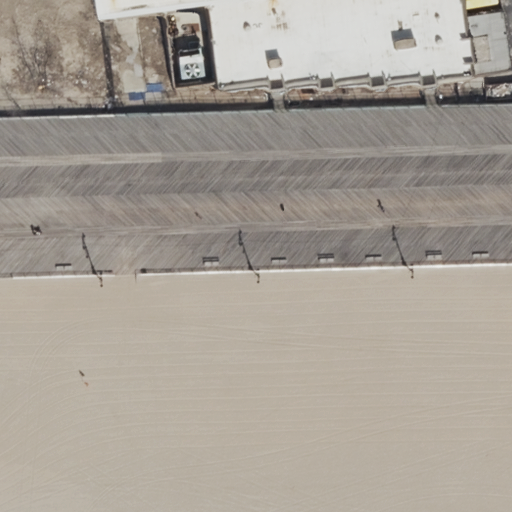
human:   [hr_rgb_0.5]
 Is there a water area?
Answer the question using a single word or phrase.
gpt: no

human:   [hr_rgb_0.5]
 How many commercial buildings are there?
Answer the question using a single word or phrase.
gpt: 0

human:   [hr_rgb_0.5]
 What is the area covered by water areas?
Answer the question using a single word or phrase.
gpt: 0m2

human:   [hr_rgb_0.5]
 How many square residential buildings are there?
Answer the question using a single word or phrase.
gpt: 0

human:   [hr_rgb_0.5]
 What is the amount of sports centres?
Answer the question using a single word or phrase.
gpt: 1

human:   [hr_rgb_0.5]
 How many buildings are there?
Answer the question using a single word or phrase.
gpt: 1

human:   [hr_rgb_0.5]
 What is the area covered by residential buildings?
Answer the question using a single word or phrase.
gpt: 439m2

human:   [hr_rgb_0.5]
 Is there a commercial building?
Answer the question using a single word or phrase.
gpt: no

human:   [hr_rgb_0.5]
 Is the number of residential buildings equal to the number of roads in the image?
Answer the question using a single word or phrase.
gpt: yes

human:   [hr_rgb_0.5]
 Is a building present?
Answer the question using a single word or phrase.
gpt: yes

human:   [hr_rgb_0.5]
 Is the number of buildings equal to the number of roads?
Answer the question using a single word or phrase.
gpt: yes

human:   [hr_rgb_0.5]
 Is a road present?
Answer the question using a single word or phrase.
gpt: yes

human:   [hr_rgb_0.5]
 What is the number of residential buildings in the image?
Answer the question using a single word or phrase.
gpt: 1

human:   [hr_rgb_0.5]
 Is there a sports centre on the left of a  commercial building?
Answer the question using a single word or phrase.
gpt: no

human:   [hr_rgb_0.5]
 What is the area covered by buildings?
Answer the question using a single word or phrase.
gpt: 439m2

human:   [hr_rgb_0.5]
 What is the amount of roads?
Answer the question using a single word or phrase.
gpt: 1

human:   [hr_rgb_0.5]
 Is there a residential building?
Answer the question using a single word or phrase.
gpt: yes

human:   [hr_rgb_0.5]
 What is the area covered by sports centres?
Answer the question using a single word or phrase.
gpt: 439m2

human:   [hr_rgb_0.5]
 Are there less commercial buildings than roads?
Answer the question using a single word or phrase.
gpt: yes

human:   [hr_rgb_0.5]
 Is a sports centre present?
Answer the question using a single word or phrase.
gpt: yes

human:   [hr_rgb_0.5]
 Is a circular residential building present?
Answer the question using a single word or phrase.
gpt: no

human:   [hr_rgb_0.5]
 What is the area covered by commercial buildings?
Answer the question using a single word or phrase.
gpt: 0m2

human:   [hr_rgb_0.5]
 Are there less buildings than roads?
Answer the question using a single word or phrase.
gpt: no

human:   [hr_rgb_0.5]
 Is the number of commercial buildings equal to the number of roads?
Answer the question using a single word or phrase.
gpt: no

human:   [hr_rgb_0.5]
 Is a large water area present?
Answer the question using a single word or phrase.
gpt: no

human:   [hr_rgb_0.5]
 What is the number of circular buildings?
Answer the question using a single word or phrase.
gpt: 0

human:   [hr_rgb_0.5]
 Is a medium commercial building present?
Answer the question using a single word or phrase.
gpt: no

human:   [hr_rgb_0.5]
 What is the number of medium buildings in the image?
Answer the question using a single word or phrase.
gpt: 1

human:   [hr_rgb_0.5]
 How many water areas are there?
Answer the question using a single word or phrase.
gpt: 0

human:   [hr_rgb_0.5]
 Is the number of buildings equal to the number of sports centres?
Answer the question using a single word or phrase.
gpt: yes

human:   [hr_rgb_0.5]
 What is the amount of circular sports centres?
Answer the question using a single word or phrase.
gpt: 0

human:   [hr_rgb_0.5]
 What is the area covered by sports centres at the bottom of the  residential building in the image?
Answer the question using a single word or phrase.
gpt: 0m2

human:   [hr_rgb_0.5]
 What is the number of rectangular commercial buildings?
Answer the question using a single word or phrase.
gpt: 0

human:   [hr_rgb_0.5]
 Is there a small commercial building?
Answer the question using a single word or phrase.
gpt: no

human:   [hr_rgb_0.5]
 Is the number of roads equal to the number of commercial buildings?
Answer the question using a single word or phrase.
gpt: no

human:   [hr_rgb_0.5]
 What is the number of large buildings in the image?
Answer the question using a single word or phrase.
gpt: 0

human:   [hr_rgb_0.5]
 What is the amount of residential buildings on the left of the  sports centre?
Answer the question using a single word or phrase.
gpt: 0

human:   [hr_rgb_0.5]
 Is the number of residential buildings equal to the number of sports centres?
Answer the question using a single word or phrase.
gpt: yes

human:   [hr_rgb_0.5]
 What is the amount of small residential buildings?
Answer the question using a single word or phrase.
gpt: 0

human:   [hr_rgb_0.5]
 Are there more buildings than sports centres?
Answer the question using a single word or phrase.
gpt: no

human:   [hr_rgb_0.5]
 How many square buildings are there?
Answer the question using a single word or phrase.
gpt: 0

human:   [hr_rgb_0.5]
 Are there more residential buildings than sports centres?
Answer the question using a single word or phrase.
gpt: no

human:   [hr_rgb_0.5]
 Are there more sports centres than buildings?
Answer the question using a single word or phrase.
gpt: no

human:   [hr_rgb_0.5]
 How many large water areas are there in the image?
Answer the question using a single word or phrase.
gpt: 0

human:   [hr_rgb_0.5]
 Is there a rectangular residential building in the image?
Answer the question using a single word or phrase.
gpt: yes

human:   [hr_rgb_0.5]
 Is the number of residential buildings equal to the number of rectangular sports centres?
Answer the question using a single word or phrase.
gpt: yes

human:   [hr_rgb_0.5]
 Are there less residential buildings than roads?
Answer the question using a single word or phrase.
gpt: no

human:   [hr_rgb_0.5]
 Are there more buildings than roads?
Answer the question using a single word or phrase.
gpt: no

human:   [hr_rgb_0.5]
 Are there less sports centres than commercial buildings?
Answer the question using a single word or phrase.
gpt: no

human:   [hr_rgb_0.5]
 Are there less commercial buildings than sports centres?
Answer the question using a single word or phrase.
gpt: yes

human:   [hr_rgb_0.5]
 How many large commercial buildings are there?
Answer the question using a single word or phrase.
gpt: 0

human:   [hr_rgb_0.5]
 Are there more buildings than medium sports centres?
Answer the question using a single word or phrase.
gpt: no

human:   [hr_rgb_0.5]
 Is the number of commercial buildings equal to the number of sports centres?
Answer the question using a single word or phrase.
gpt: no

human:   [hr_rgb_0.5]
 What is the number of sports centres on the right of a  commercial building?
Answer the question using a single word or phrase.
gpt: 0

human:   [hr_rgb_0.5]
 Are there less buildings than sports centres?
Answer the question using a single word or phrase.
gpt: no

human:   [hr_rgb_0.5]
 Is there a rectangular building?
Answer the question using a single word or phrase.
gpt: yes

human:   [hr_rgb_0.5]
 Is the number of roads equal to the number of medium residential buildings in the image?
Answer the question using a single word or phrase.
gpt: yes

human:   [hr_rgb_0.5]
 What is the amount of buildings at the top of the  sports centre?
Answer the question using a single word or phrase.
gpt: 0

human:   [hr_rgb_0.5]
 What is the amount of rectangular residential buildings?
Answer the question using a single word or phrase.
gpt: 1

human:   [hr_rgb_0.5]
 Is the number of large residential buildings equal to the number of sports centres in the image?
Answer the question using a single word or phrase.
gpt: no

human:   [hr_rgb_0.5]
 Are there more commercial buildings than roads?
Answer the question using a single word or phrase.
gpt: no

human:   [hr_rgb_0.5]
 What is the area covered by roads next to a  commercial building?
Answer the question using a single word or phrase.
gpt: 0m2

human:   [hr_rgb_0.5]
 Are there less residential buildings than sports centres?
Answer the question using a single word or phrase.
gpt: no

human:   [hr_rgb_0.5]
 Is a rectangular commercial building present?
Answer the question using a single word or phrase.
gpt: no